RGB frame:
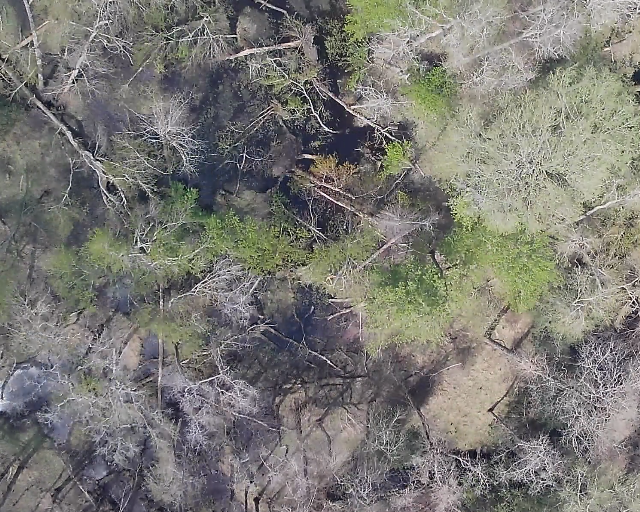
Thermal frame:
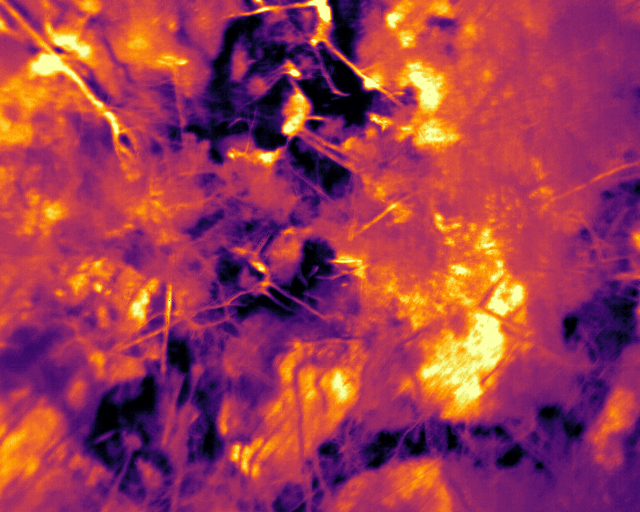
Captured: 2026-02-26 03:46:12
Pixels at or above 80 °C: 0 (fraction of frame: 0)